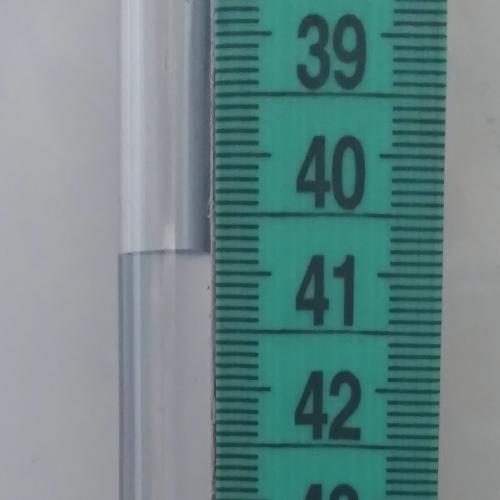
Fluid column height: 40.8 cm